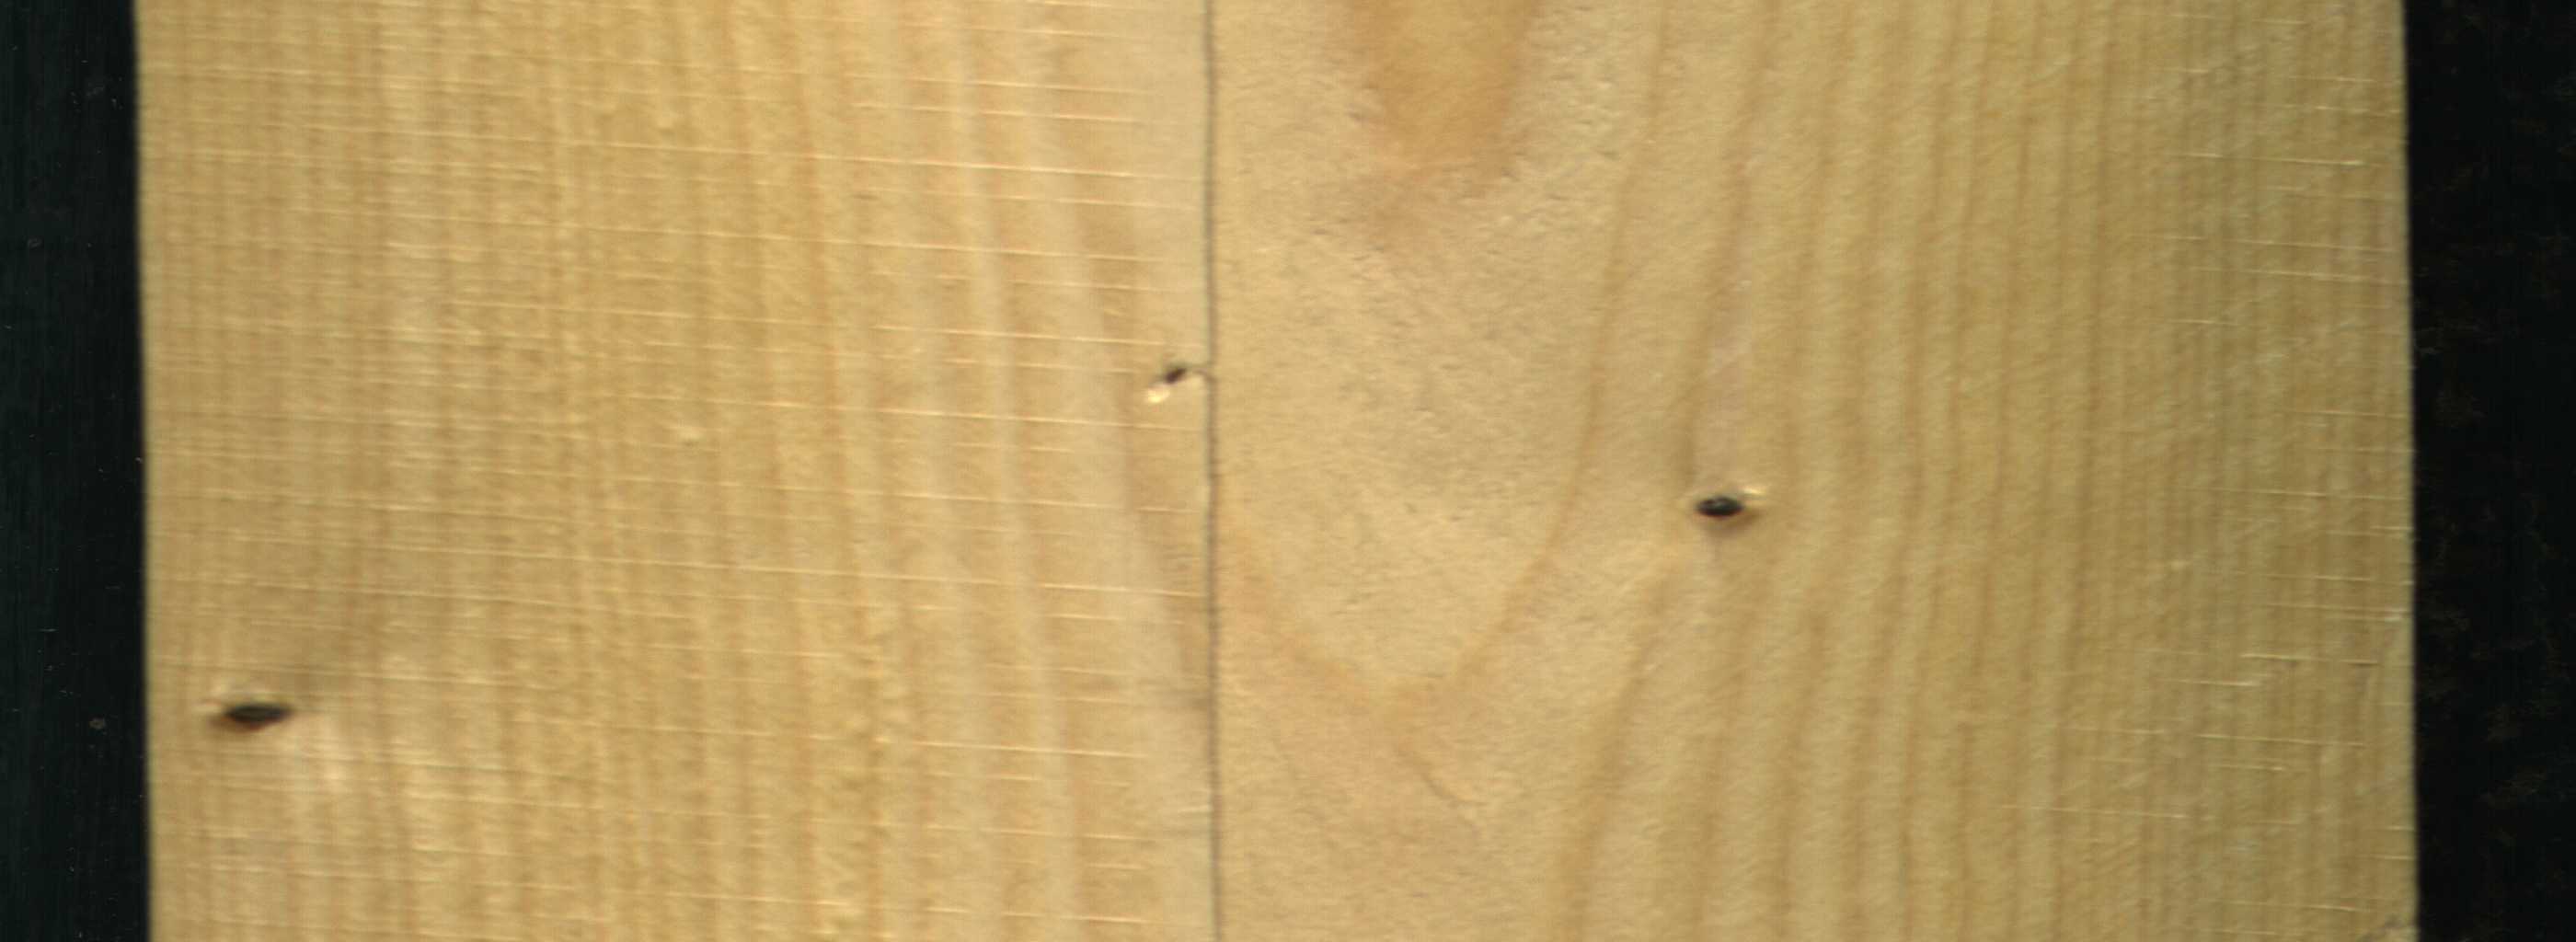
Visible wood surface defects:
Dead_Knot
Dead_Knot